Question: I need to run a subprocess, execute some code, and then kill the started process; I don't need the output of this subprocess. I tried something like this:
'''
def start
@@rtorrentIO ||= IO.popen("rtorrent")
sleep 0.5
end
def stop
Process.kill(9, @@rtorrentIO.pid) if defined? @@rtorrentIO
@@rtorrentIO = nil
end
start
sleep 0.5
#some code there
stop
'''
but the terminal doesn't react to any actions that I did (even + escape). What am I doing wrong?
I was a little mistake in the initial conditions. In fact terminal react for all my actions but I don't see any symbols that I write before command executes. In the picture below I consistently execute the following commands: mangaParser.rb; whoami; ps;
And that was I get to output:

However, if i try to break runned command with + escape, it was failure (e.g. I can't break the following sequence of command without other terminal: mangaParser.rb; ping google.com;)
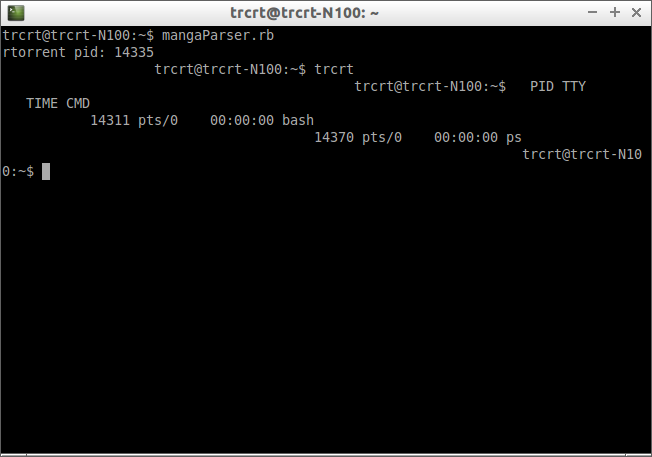
Answer: If I change it to
'''
#!/usr/bin/env ruby
def start
@rtorrentIO ||= IO.popen("rtorrent",'w') #default mode is 'r'
sleep 0.5
end
def stop
Process.kill(9, @rtorrentIO.pid) if defined? @rtorrentIO
@rtorrentIO = nil
end
start
sleep 0.5
#some code there
stop
'''
to make it into a self-contained example, it works fine for me. You should probably open the pipe for writing '(..,"w")', since you're uninterested in the output (and if you're not interested in writing into it, then there's no point in opening the process with 'popen' and you're better off using things like 'pid = Process.spawn('rtorrent')').
The problem you're experiencing is due to 'rtorrent' messing up your terminal by writing special terminal control sequences (intentionally or not) to its output. This'll happen from time to time ('cat'ting a random binary file will very likely mess up your terminal as you'll likely encounter a byte sequence that's somehow special to the terminal). The solution is to run 'reset' in the terminal (see 'man reset' for more details)--you'll have to type it in blindly.
If you don't want 'rtorrent' to do that, redirecting its and (these are normally bound to your terminal) will most likely stop it from writing to your terminal. Apart from that, you could do 'system reset' in the 'stop' method to fix what 'rtorrent' has done.
Below is a combination of the above:
'''
#!/usr/bin/env ruby
def start
@pid ||= Process.spawn "rtorrent" #, err: '/dev/null', out: '/dev/null'
sleep 0.5
end
def stop
Process.kill(9, @pid) if @pid
@pid = nil
system 'reset'
end
start
sleep 0.5
#some code there
stop
'''